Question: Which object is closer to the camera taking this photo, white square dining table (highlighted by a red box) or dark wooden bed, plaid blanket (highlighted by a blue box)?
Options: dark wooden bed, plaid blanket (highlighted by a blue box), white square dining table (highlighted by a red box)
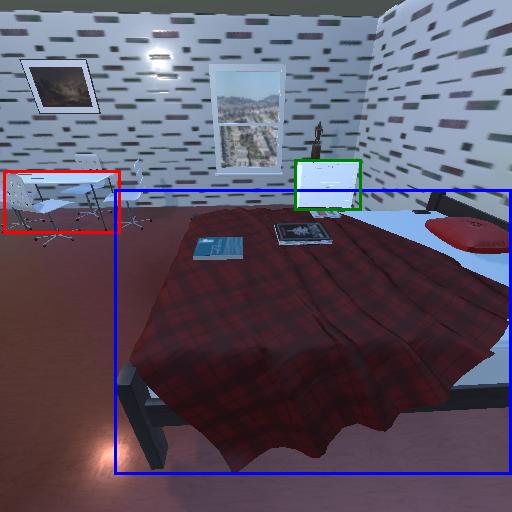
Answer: dark wooden bed, plaid blanket (highlighted by a blue box)